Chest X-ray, PA view. Patient: 52 years old, sex M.
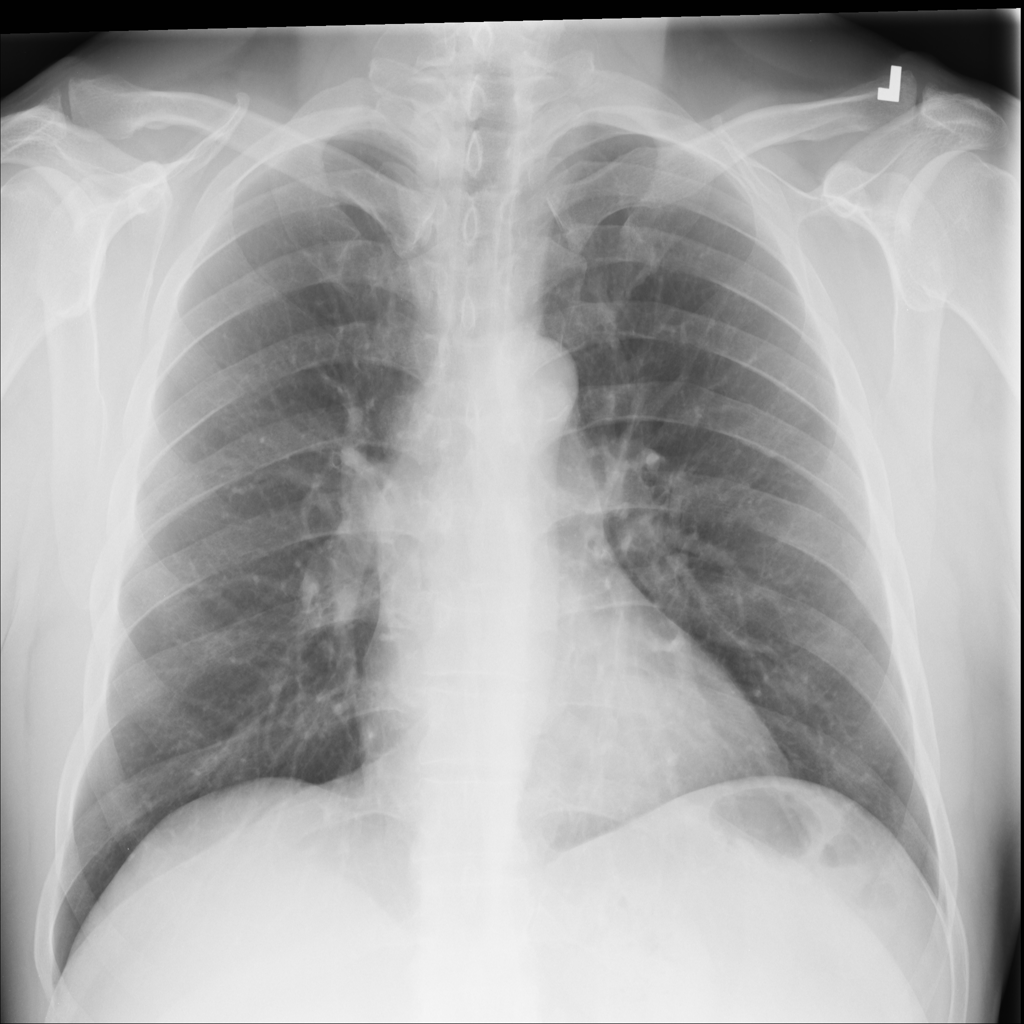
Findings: No Finding